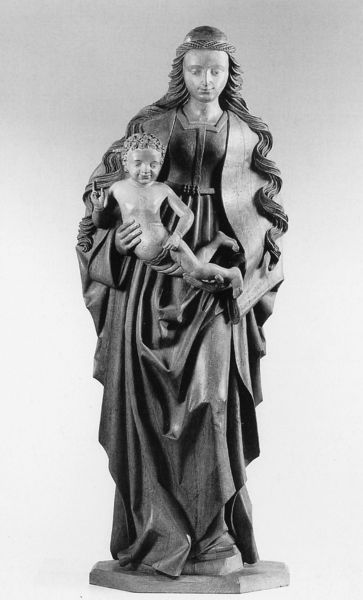
Titel: Muttergottes mit Kind
Künstler: Henrick van Holt
Institution: Pfalzdorf, St. Mauritius
Schlagwörter: hand, nackt, umhang, finger, frau, grau, haar, holz, kleid, schwarz, falten, gesicht, halten, sockel, stein, figur, gewand, haare, mantel, kind, mutter, frontal, locken, skulptur, statue, lächeln, baby, deutsch, bildhauerei, faltenwurf, lachen, schnitzerei, christus, jesus, segen, fingerzeig, gefasst, heilig, maria, madonna, mutter gottes, holzfigur, bildhauer, jesuskind, segensgestus, heilige mutter, nordalpin, knitter, fußspitze, rheinisch, segnene